Question: I want to create hierarchic labels in matplotlib for a barplot like this:

that compares two competitors in 5 runs. I want to obtain a label similar to
'''
Competitor1 Competitor2 Competitor1 Competitor2
1 2
'''
etc.
Is it possible in matplotlib or I have to add them manually after?
Thanks
My code:
'''
# imports
import pandas as pd
import sys
import itertools
import os
import matplotlib as mpl
from matplotlib import pyplot as plt
import numpy as np
# axes limits
x_min = 1
y_min = 0
x_max = None
y_max = None
bar_width = 0.4
bar_offset = -bar_width
for method in methods:
# load method's data
data = pd.read_table(fpath, sep=' ', index_col=0)
# update x position with offset
x = data.index + bar_offset
# grey is always higher than black
y_grey = data['grey']
y_black = data['black']
# update x-axis upper limit
x_max = max(x) if x_max is None else max(max(x), x_max)
# update y-axis upper limit
if y_max is None:
y_max = max(y_grey + y_grey)
else:
y_max = max(max(y_grey + y_grey), y_max)
# plot grey and black bars
color = 'k'
plt.bar(x, y_grey, color=color, alpha=0.65, width=bar_width)
plt.bar(x, y_black, color=color, alpha=1, width=bar_width)
# update offset
bar_offset += bar_width + 0.01
# labels and limits
xlabel = 'Classes'
plt.xlabel(xlabel)
plt.xlim(x_min - 0.6, x_max + 0.6)
plt.ylim(y_min - 1, y_max + 1)
# squared aspect
ax = plt.axes()
aspect = np.diff(ax.get_xlim()) / np.diff(ax.get_ylim())
ax.set_aspect(aspect)
# save figure
plt.savefig(output_fn)
plt.close()
'''
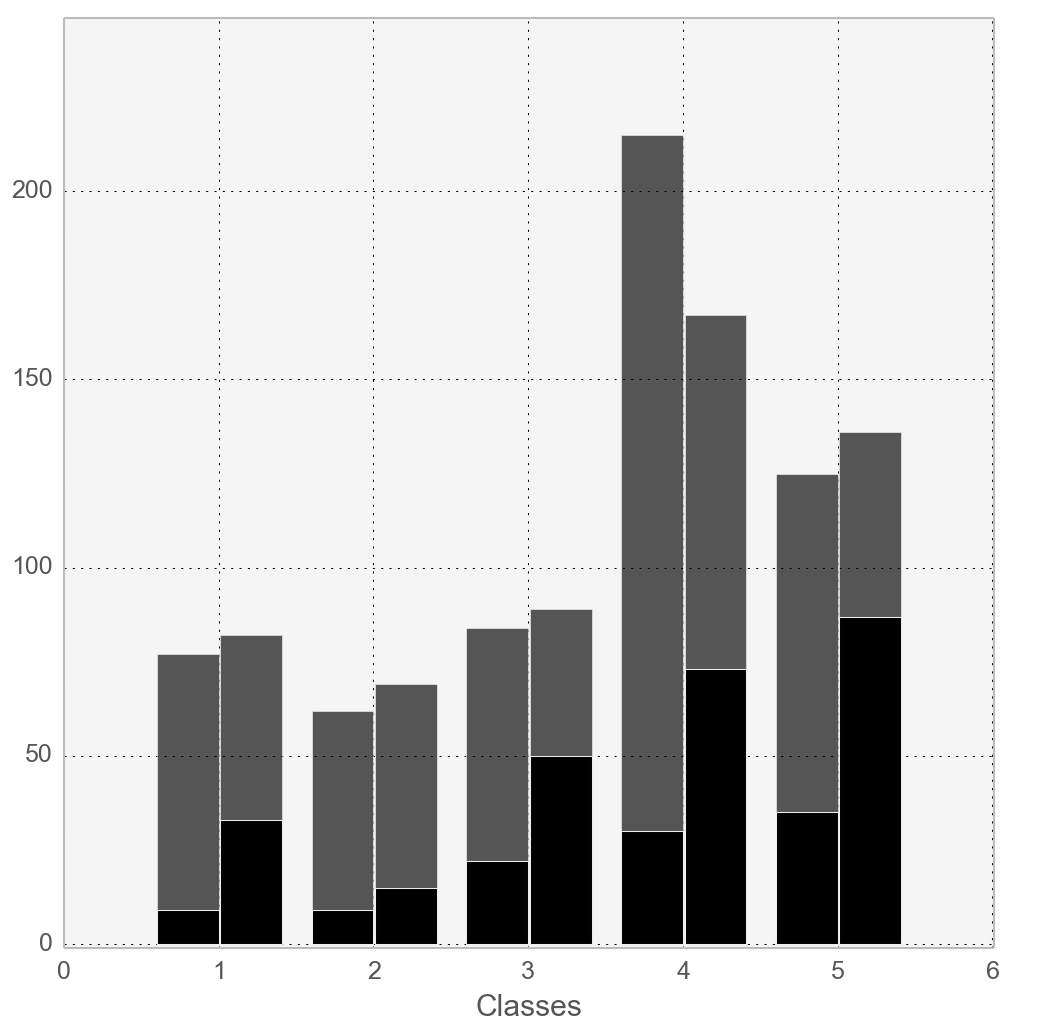
Answer: I achieved it in an hackish way, but it serves the purpose:

Basically I put the labels by myself and I increase the margin between them and the axis.
'''
# imports
import pandas as pd
import sys
import itertools
import os
import matplotlib as mpl
from matplotlib import pyplot as plt
import numpy as np
# increase margin
mpl.rcParams['xtick.major.pad'] = 35.
# axes limits
x_min = 1
y_min = 0
x_max = None
y_max = None
bar_width = 0.4
bar_offset = -bar_width
for method in methods:
# load method's data
data = pd.read_table(fpath, sep=' ', index_col=0)
# get label from data for method (not shown here)
label = get_label(data)
# update x position with offset
x = data.index + bar_offset
# grey is always higher than black
y_grey = data['grey']
y_black = data['black']
# update x-axis upper limit
x_max = max(x) if x_max is None else max(max(x), x_max)
# update y-axis upper limit
if y_max is None:
y_max = max(y_grey + y_grey)
else:
y_max = max(max(y_grey + y_grey), y_max)
# plot grey and black bars
color = 'k'
plt.bar(x, y_grey, color=color, alpha=0.65, width=bar_width)
plt.bar(x, y_black, color=color, alpha=1, width=bar_width)
# put the labels
for xx in x:
plt.text(xx + bar_width / 2 - 0.1, -8, label, rotation=60,
color=mpl.rcParams['xtick.color'],
size=mpl.rcParams['xtick.labelsize'])
# update offset
bar_offset += bar_width + 0.01
# labels and limits
xlabel = 'Classes'
plt.xlabel(xlabel)
plt.xlim(x_min - 0.6, x_max + 0.6)
plt.ylim(y_min - 1, y_max + 1)
# squared aspect
ax = plt.axes()
aspect = np.diff(ax.get_xlim()) / np.diff(ax.get_ylim())
ax.set_aspect(aspect)
# save figure
plt.savefig(output_fn)
plt.close()
'''